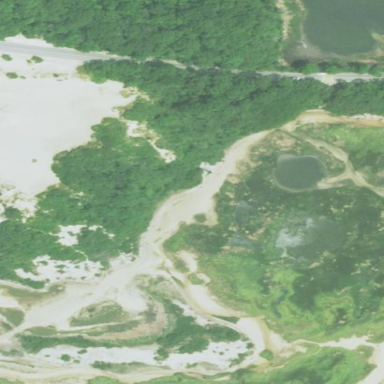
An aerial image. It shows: Sandy beach with natural surroundings.